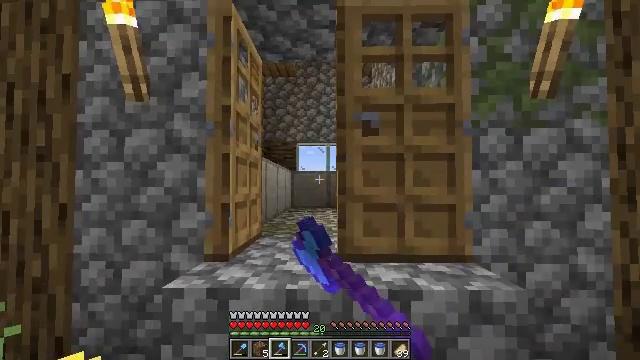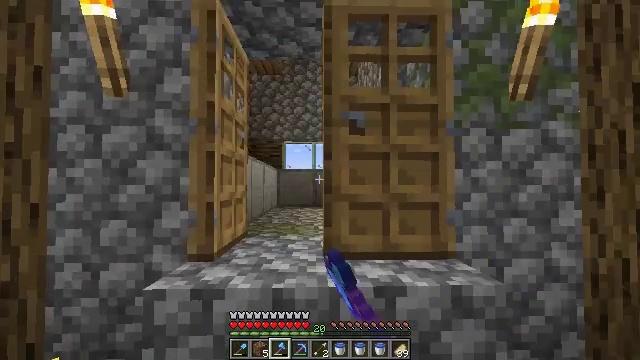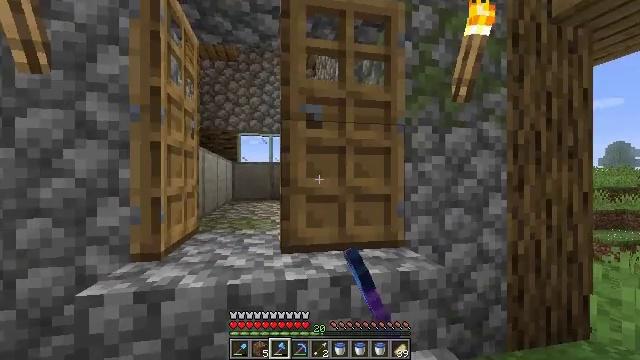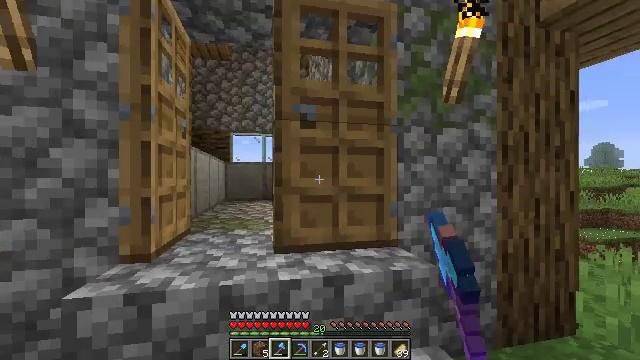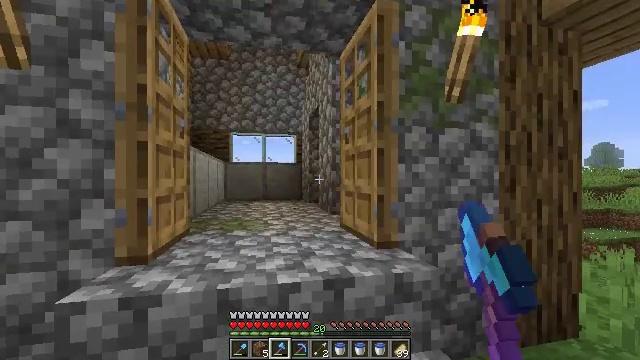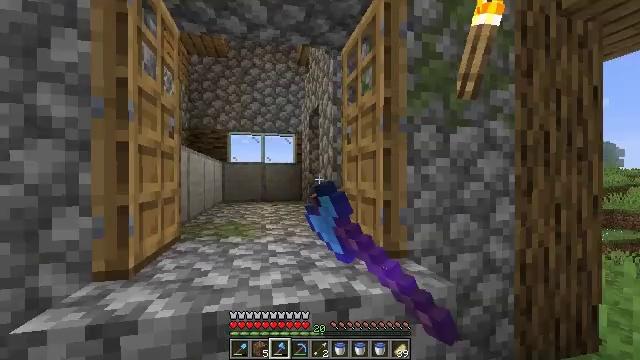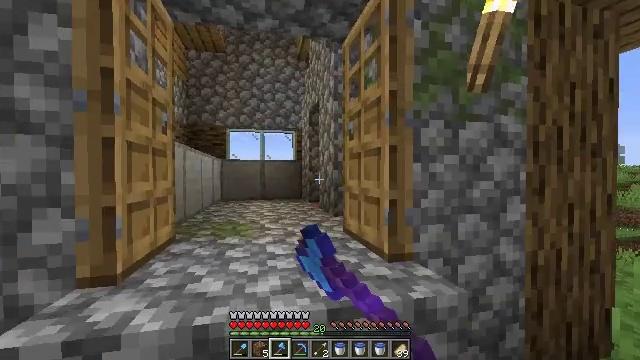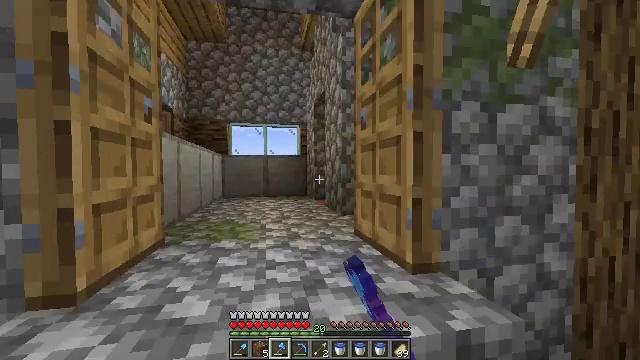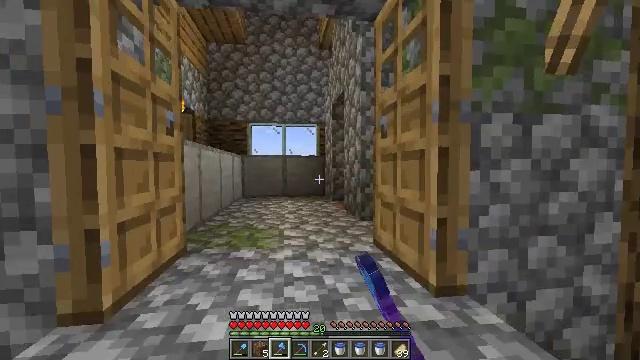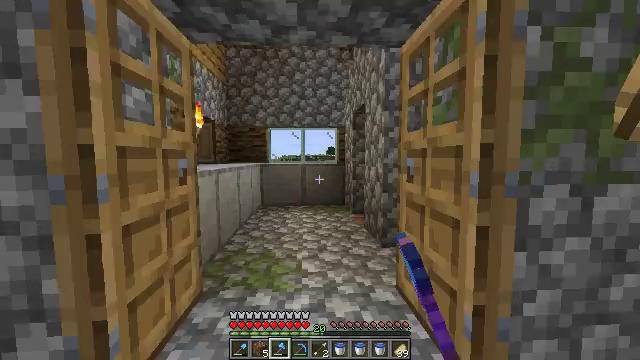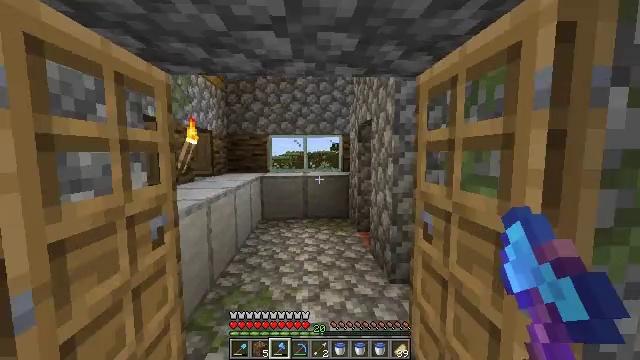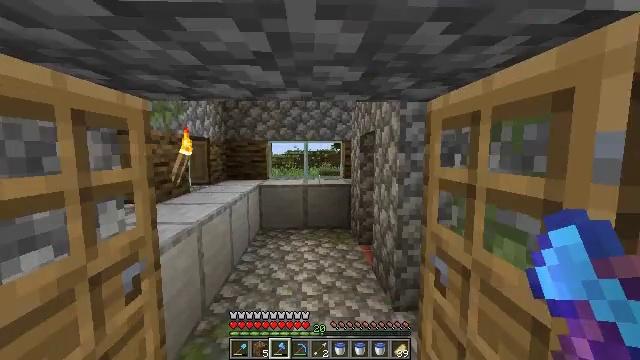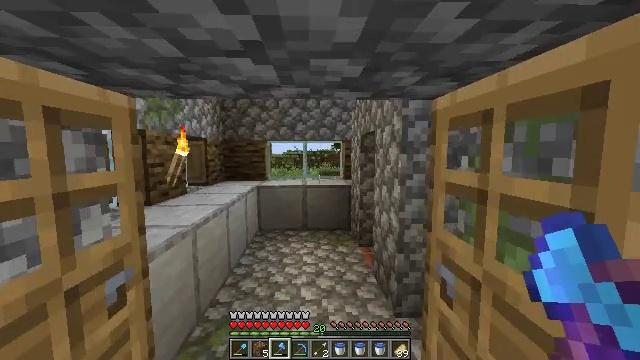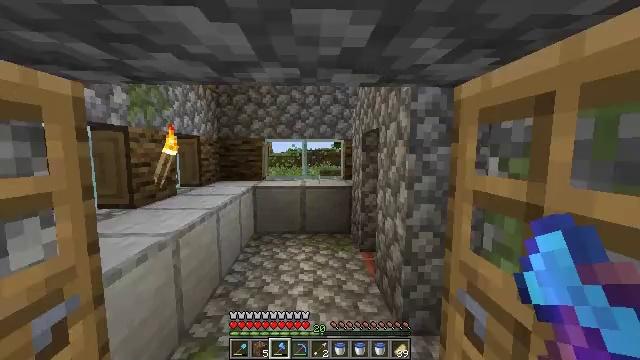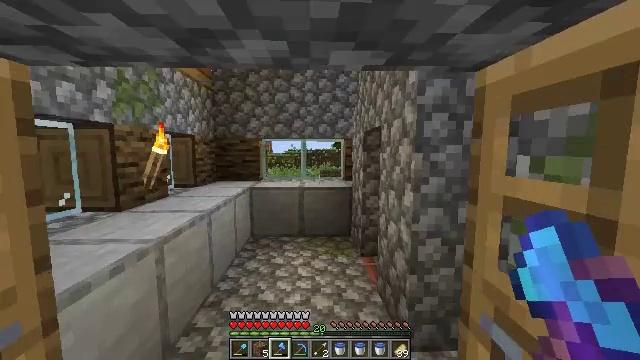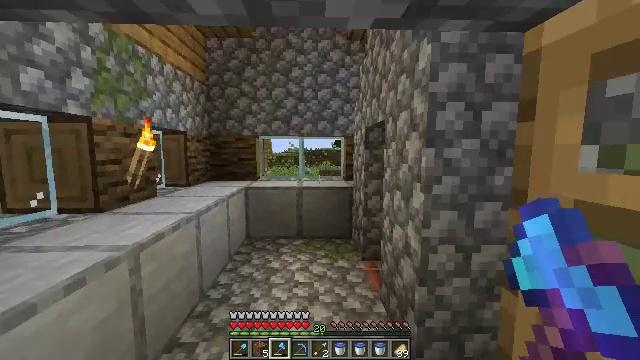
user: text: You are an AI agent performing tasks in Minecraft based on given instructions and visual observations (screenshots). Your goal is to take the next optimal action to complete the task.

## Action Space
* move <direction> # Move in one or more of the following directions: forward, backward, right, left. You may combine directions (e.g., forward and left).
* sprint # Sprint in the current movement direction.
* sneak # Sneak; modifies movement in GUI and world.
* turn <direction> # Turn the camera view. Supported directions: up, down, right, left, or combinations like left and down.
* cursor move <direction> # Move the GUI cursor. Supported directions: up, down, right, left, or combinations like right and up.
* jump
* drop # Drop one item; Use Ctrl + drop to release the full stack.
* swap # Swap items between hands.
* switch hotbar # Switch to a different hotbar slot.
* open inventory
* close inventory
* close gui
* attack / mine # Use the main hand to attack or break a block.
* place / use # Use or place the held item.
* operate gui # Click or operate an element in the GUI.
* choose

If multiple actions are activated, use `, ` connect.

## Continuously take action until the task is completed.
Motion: motion action
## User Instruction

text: Left click on the blast furnace to break it.
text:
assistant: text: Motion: turn right, use / place
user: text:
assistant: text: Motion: turn right and down
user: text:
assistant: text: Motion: turn right
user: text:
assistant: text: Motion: move forward, use / place
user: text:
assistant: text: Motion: move forward, use / place
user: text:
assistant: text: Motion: move forward, use / place
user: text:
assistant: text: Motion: move forward, turn left
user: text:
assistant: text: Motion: move forward, turn left and down
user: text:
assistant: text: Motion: move forward, turn left and down
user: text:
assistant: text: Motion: move forward
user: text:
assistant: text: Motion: move forward
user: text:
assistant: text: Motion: move forward
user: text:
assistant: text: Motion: move forward
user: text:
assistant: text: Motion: move forward
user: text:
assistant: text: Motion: move forward
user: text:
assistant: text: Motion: move forward
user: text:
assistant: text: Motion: move forward, turn down
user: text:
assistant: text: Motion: move forward, turn down
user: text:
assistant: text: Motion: move forward
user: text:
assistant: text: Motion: move forward
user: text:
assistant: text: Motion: move forward and move left, turn right
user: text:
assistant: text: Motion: move forward and move left, turn right and down
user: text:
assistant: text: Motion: move forward and move left, turn right and down
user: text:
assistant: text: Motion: move forward and move left, turn right and down
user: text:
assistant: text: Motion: move forward and move left, turn right and down
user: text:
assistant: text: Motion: move forward and move left, turn right and down
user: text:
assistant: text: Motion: move left, turn right and down
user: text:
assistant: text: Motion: move left, turn right
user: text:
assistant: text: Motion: turn right
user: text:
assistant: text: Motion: no_op